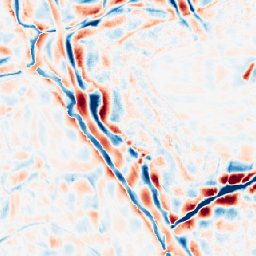
Category: wavelet
Decomposition family: wavelet_biorthogonal
Decomposition parameters: wavelet: bior5.5
level: 4
Upsampling method: nearest
Upsampling parameters: scale: 4
Upsampling scale: 4